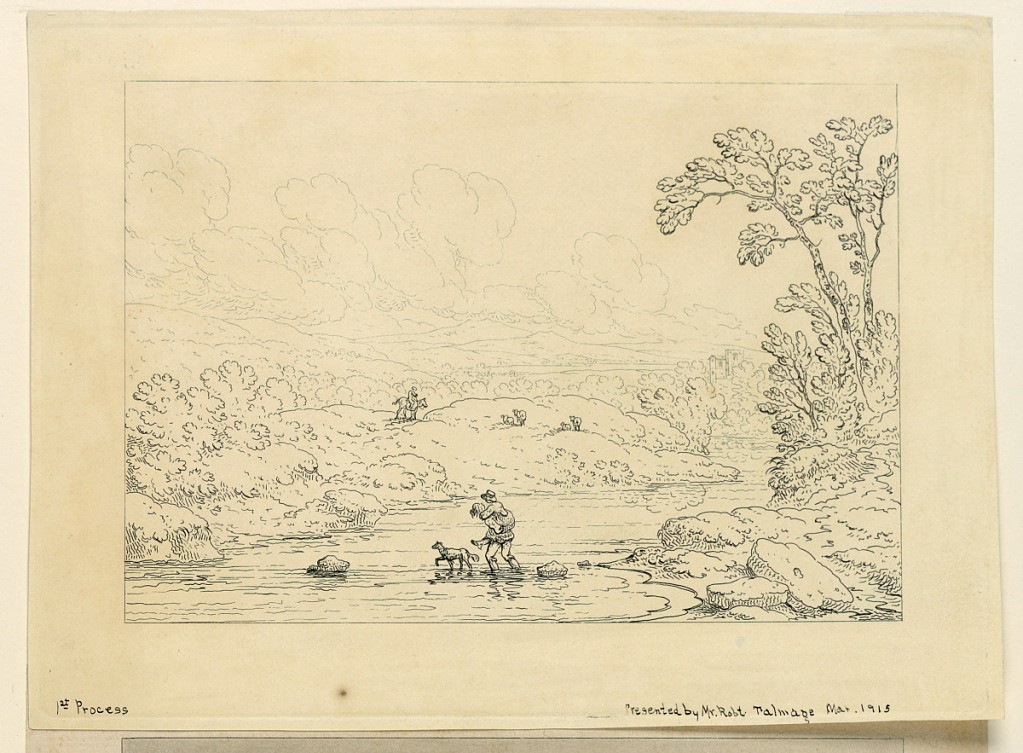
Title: Pastoral Scene, 1st Process
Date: ca. 1840
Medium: Colored aquatint on paper
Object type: Print
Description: Fragment of an 1840 "papier peint" or wallpaper.